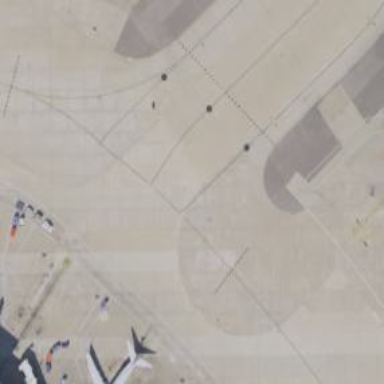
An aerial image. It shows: Image of taxiway at airport.